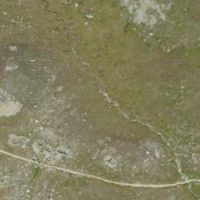
EUNIS habitat code: 26
Species observed at this site:
Aglais urticae